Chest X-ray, PA view. Patient: 49 years old, sex M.
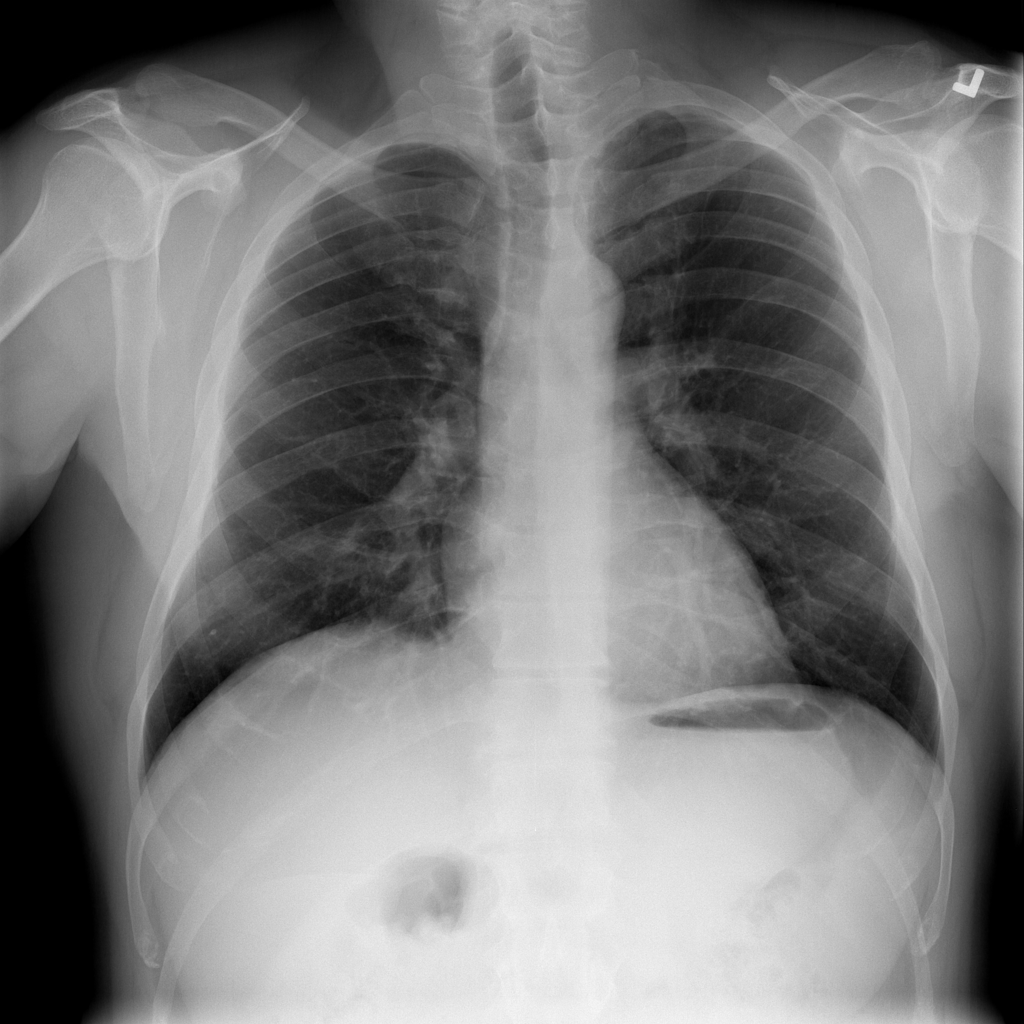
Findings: No Finding